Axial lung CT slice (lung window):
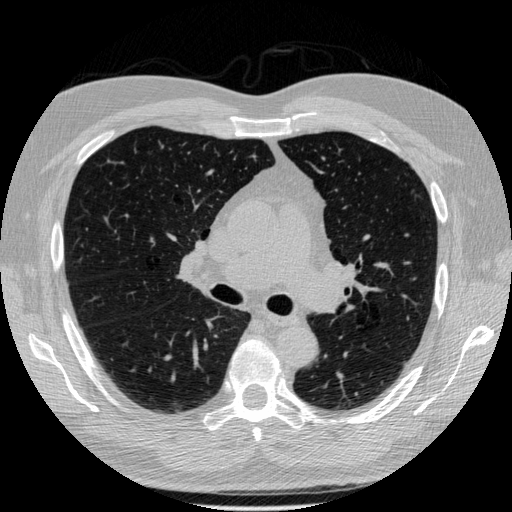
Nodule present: no